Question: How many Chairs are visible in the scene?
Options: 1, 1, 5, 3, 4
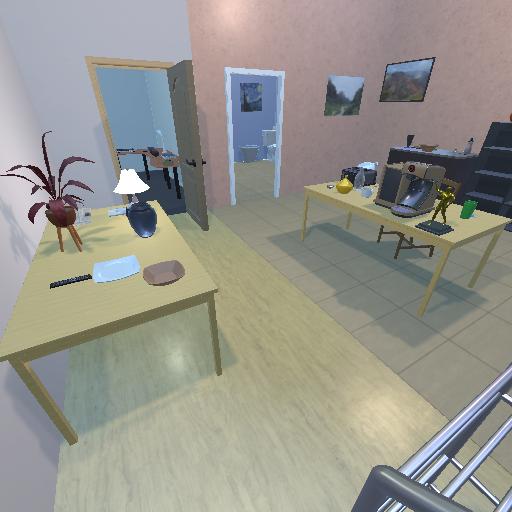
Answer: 1